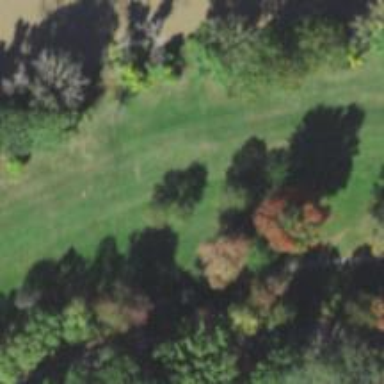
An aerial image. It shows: Golf hole.